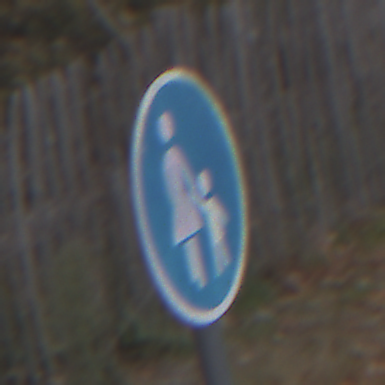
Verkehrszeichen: Gehweg
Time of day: MorningAfternoon
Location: Outdoor (Nature)
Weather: Overcast
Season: NotSpecified
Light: Natural